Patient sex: M
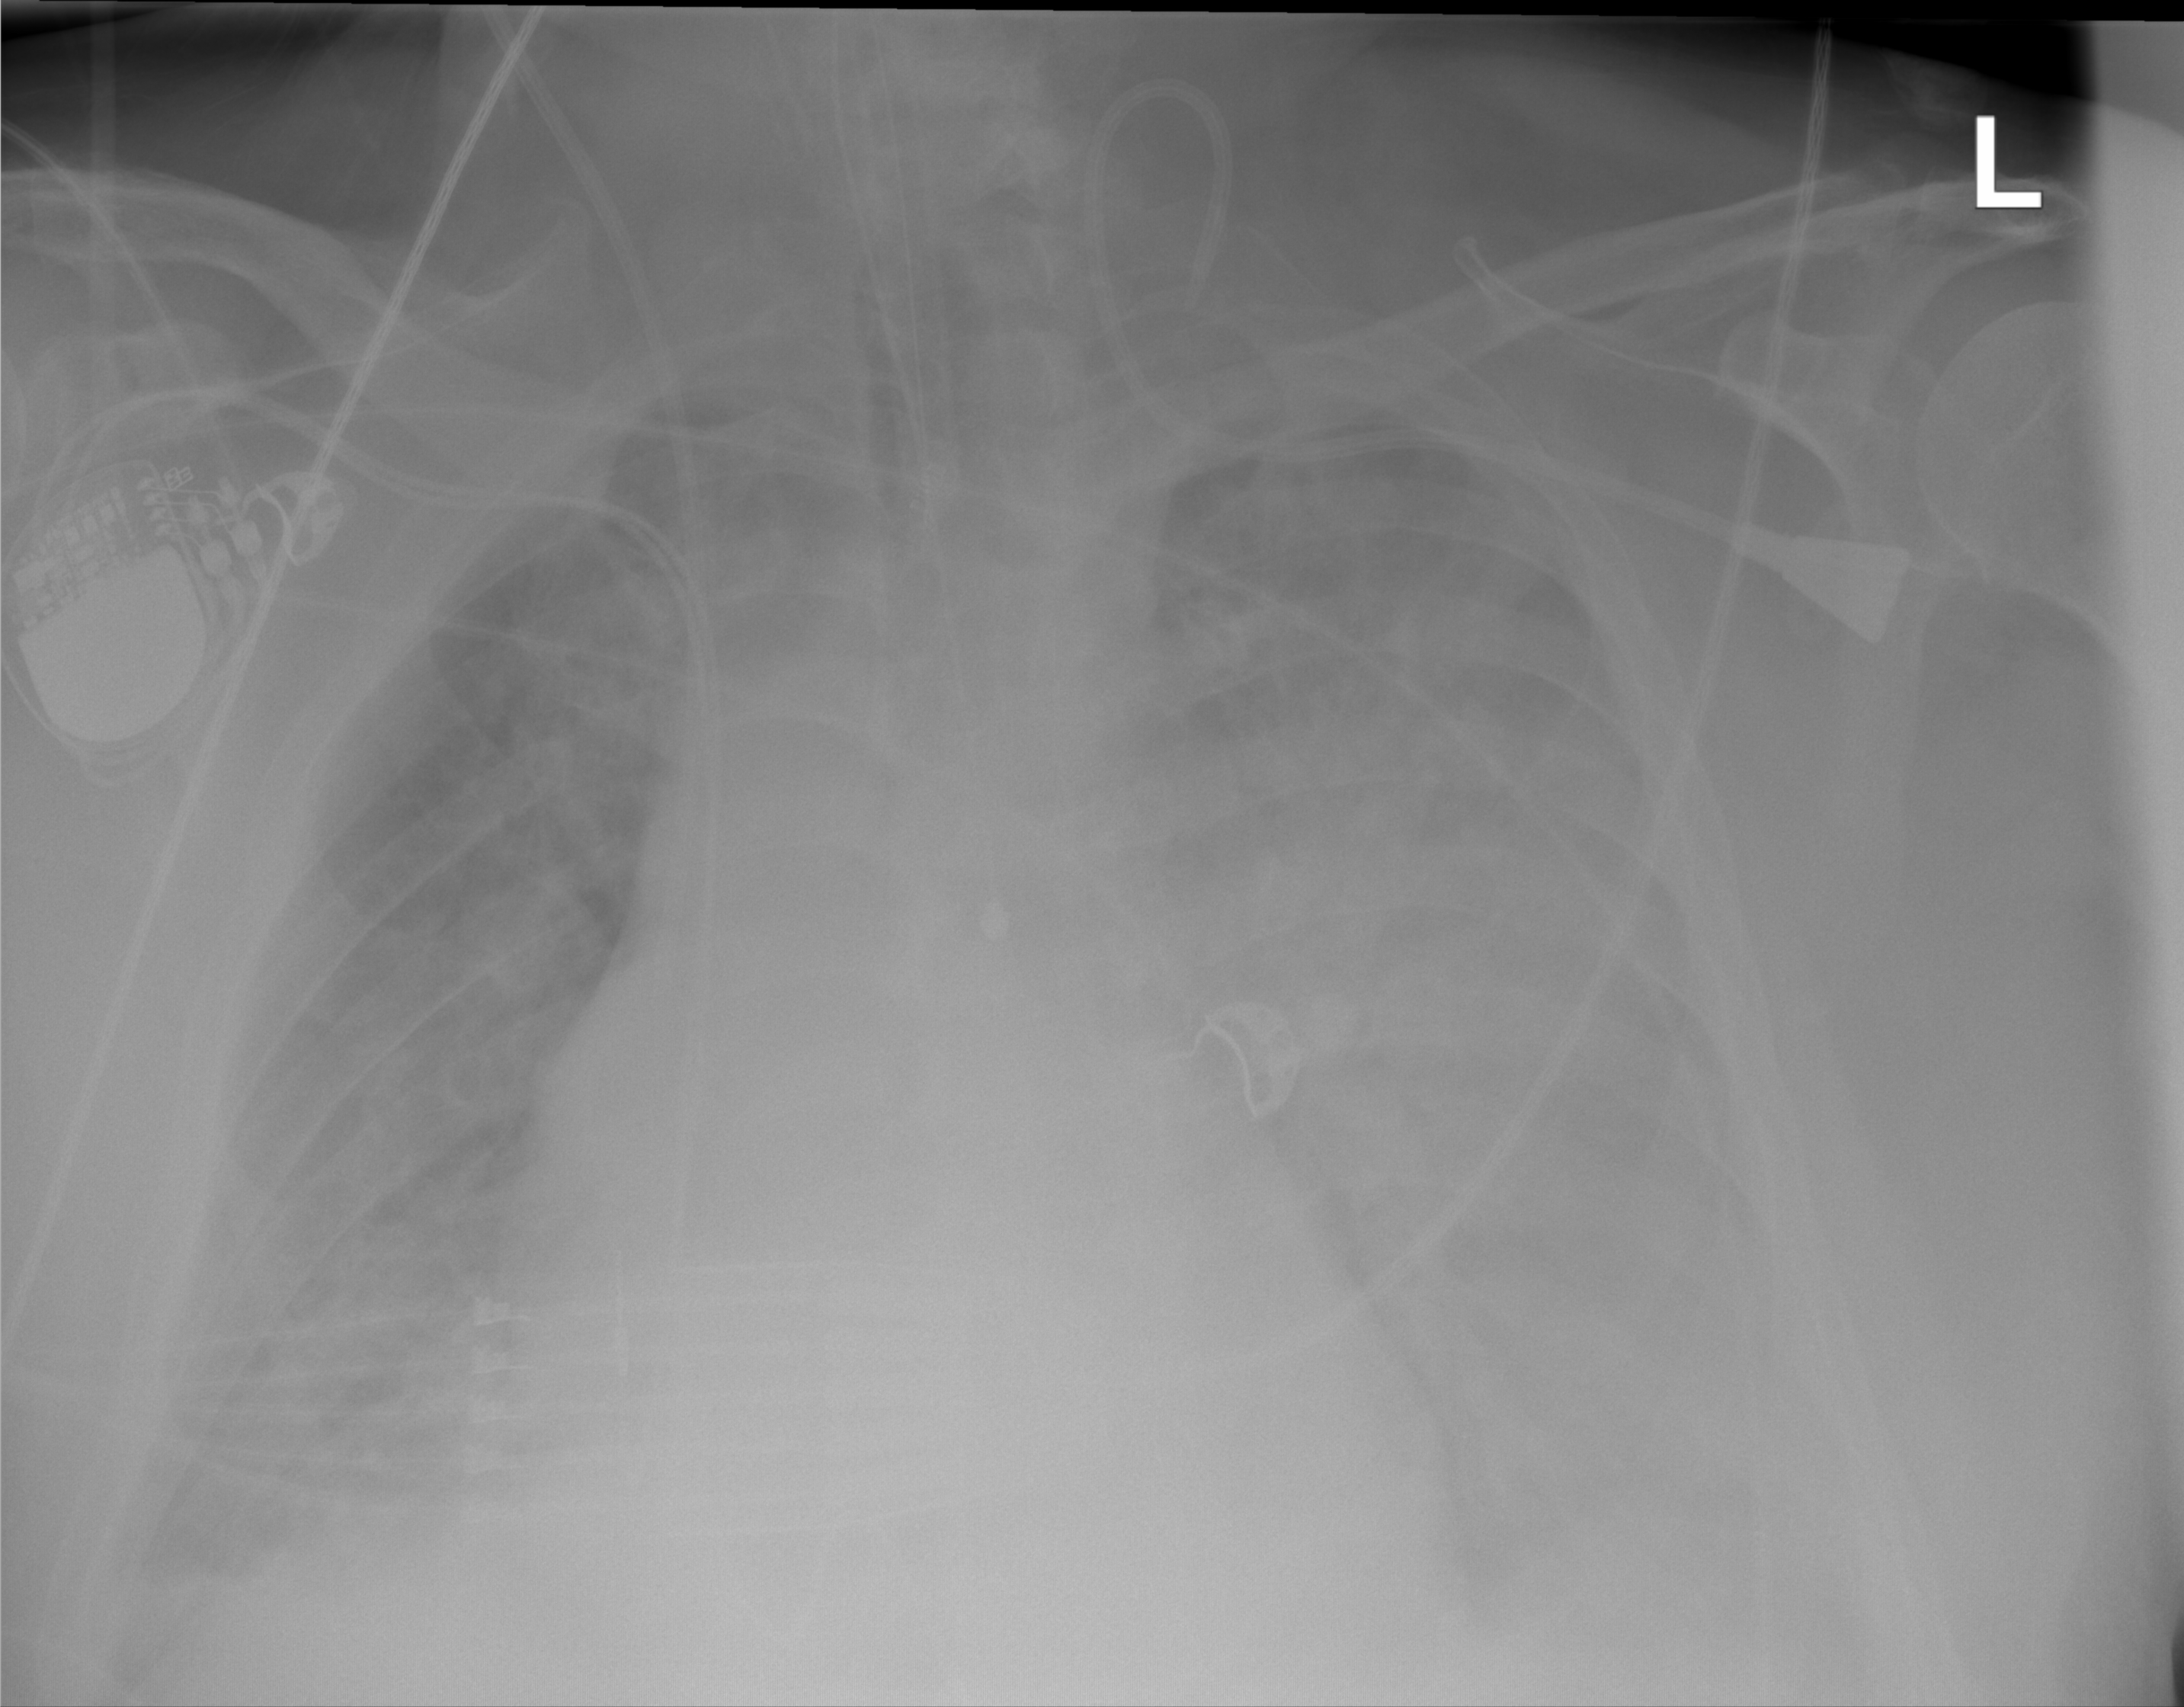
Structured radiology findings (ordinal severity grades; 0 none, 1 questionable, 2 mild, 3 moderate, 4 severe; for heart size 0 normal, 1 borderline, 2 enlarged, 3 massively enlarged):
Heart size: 2
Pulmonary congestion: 2
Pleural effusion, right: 2
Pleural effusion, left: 2
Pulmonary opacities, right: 4
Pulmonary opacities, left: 4
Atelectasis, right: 3
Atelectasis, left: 3